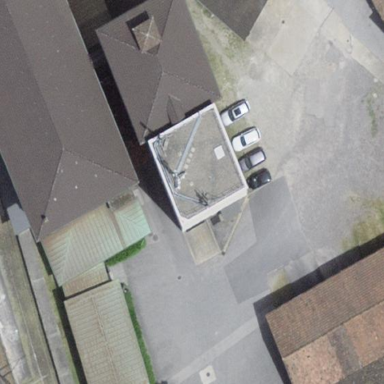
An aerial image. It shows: Industrial building.